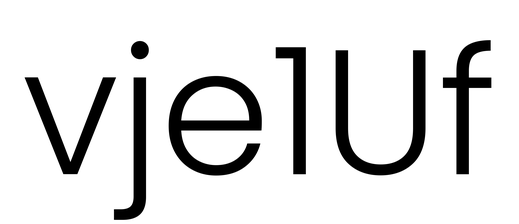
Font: Poppins-Light